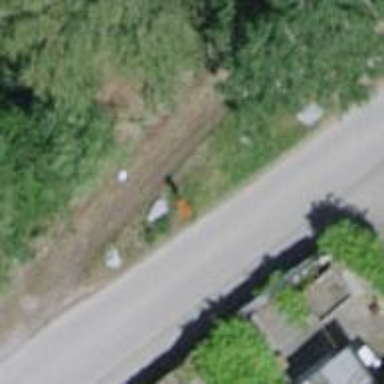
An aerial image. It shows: Pole supporting roof covering pipeline marker.